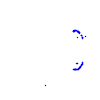
Particle: pion